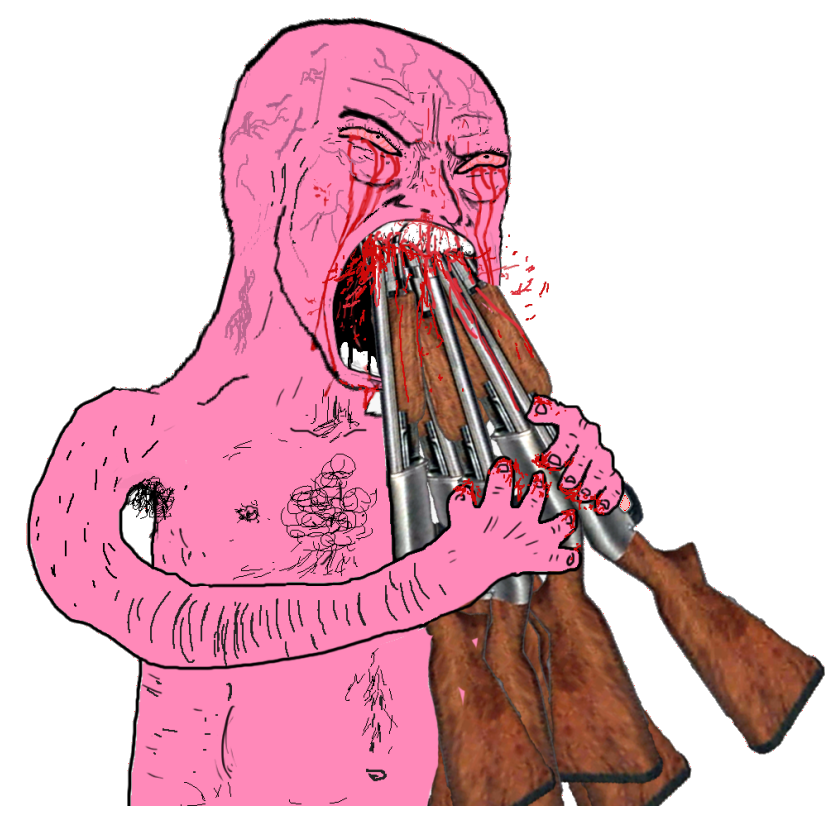
Label: 5_Rage